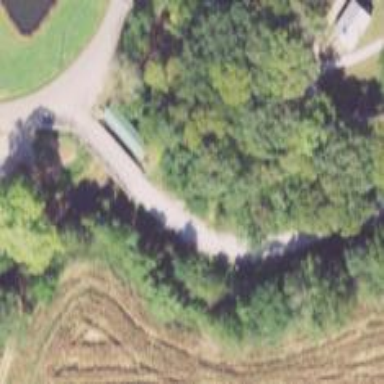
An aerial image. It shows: Covered footway on bridge.